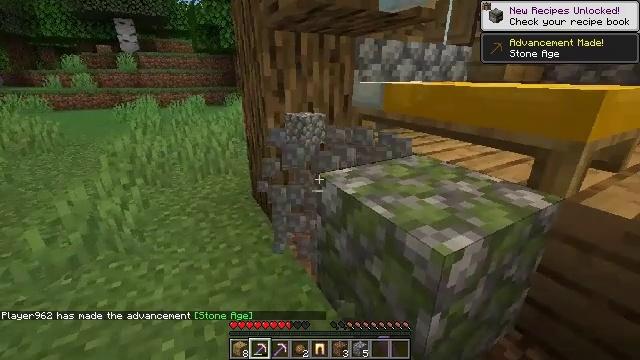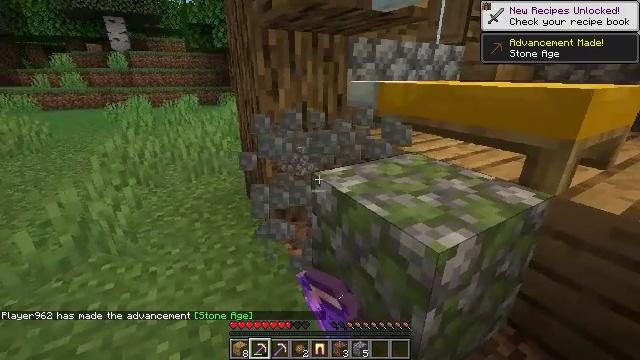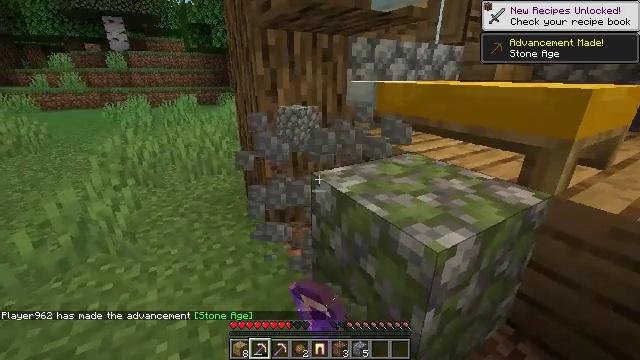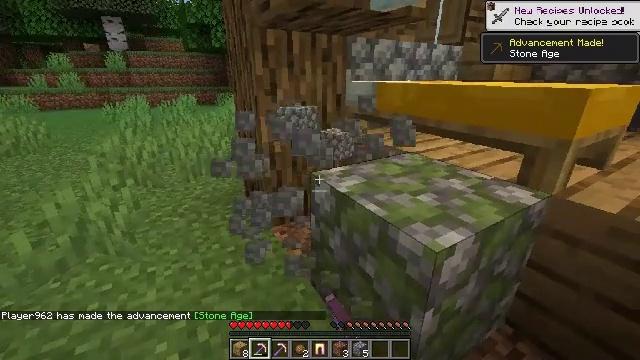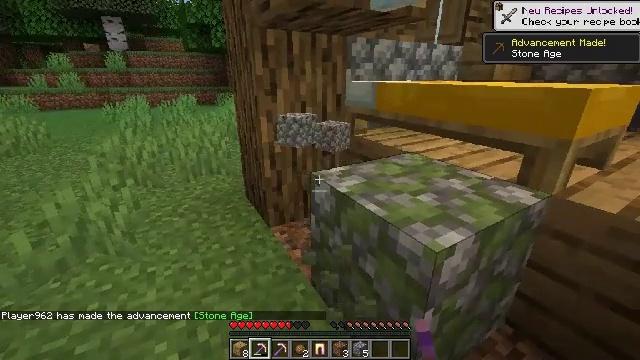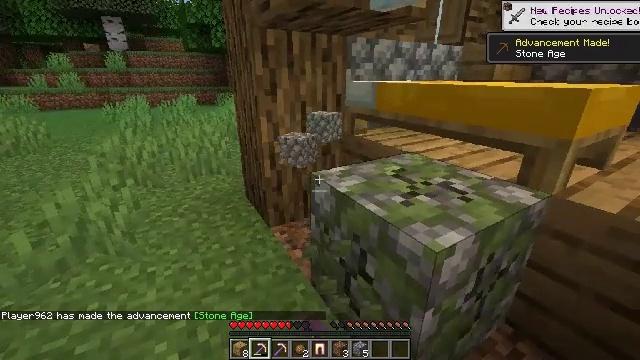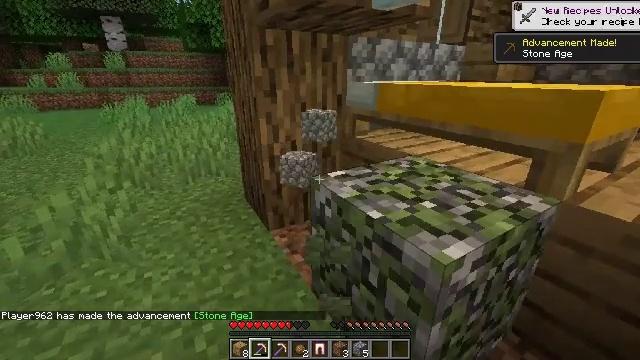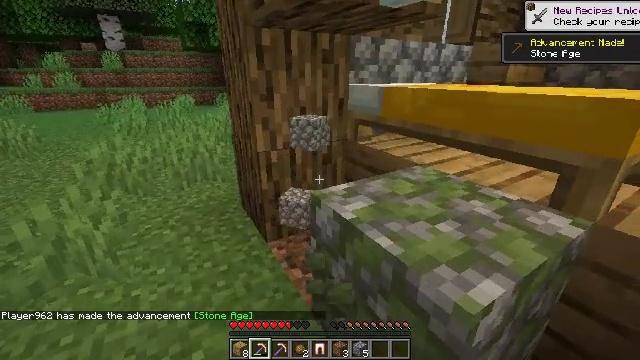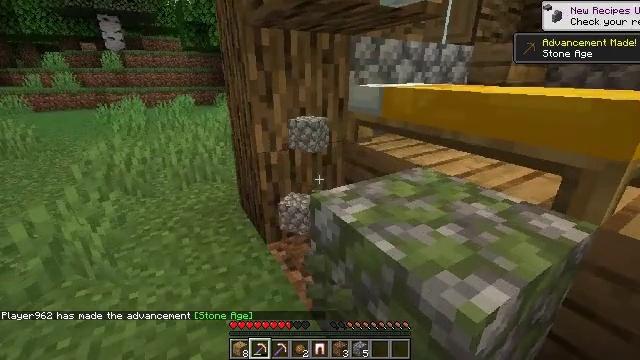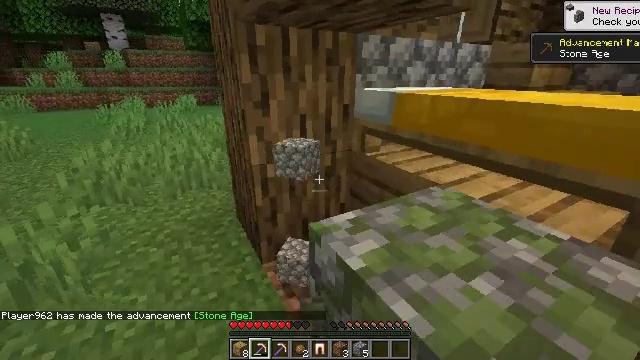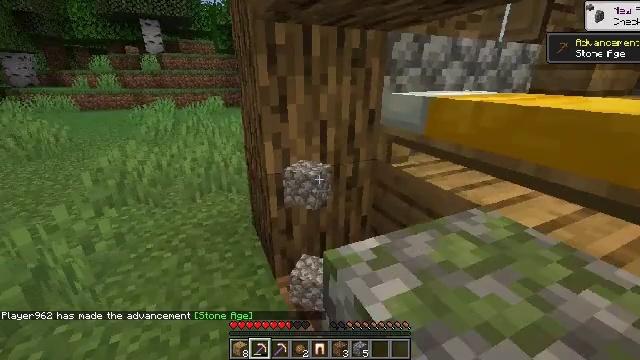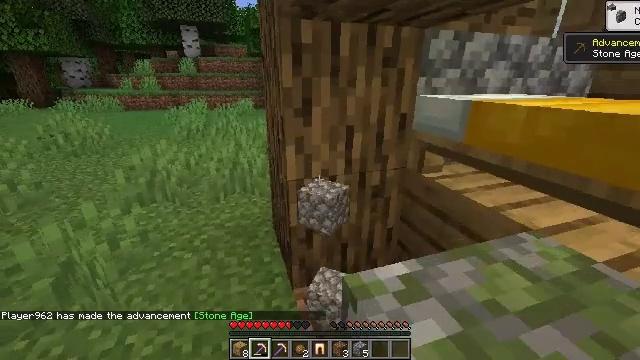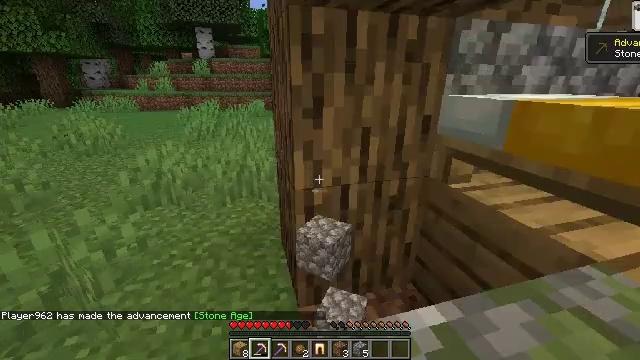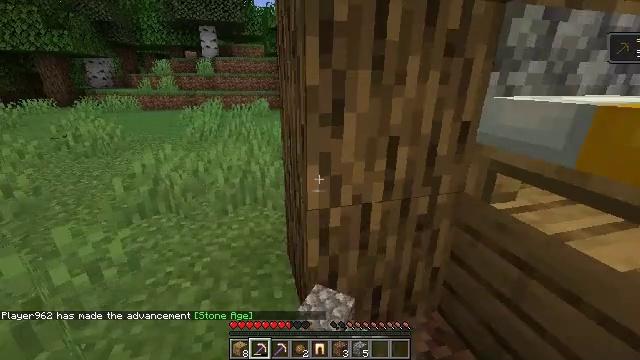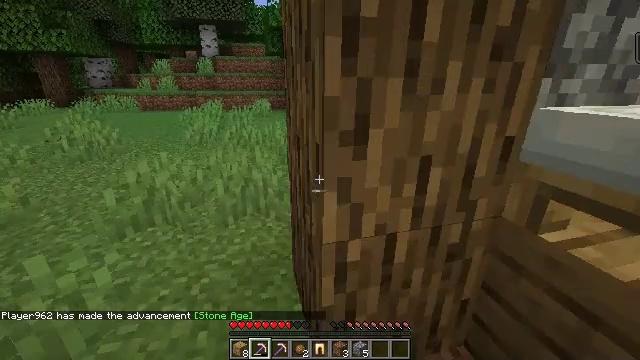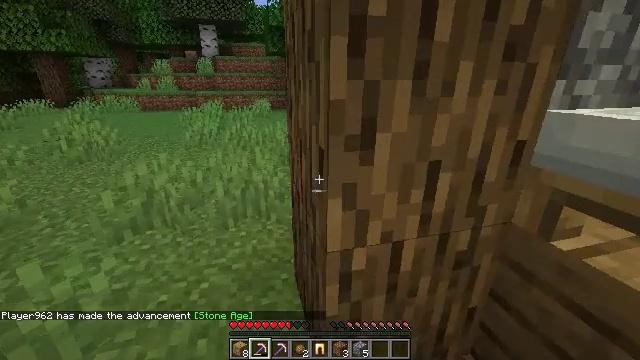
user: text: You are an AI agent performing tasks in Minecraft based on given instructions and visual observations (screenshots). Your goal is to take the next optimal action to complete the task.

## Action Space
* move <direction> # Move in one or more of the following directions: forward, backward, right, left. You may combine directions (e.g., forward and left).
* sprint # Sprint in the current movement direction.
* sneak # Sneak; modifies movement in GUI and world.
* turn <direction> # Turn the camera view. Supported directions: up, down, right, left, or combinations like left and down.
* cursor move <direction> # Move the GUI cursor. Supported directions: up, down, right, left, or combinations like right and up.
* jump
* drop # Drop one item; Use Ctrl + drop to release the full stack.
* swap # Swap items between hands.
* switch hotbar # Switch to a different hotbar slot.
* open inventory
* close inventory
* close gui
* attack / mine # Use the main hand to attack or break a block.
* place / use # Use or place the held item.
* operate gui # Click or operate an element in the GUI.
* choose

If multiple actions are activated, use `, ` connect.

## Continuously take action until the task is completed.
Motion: motion action
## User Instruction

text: Gather materials such as cobblestone.
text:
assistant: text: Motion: turn right, attack / mine
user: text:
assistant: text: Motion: attack / mine
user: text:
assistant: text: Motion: attack / mine
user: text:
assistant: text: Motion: attack / mine
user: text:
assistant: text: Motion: attack / mine
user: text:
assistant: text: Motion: move forward, attack / mine
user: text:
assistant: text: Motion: move forward
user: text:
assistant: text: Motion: move forward
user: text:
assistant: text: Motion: move forward
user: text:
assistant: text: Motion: move forward, turn left
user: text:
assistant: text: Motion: move forward, turn left
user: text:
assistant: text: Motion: move forward, turn left
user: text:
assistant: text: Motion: move forward
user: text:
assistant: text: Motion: move forward
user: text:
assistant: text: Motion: move forward
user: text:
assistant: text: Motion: move forward
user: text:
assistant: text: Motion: move forward
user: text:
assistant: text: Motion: move forward
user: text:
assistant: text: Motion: move forward, turn left
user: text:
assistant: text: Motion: move forward, turn left
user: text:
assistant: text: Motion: move forward, turn left
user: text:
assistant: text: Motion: move forward, turn left
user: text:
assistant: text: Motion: move forward
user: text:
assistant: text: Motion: move forward, turn right
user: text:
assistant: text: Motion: move forward, turn right
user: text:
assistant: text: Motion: move forward and move left, turn right
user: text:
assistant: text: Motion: move forward and move left
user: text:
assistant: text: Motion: move forward and move left
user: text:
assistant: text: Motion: move forward and move left
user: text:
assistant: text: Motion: move forward and move left